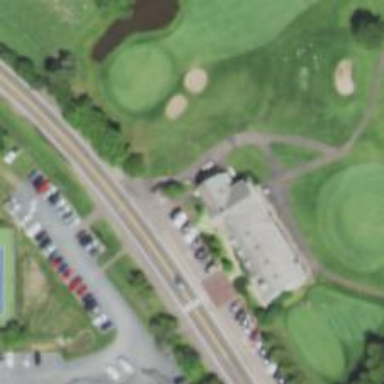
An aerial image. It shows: Pathway for golfing.